The image is the raw time-domain waveform of a rolling-element bearing's vibration signal. Diagnose the bearing from this image, choosing from: normal, inner_race, outer_race, ball.
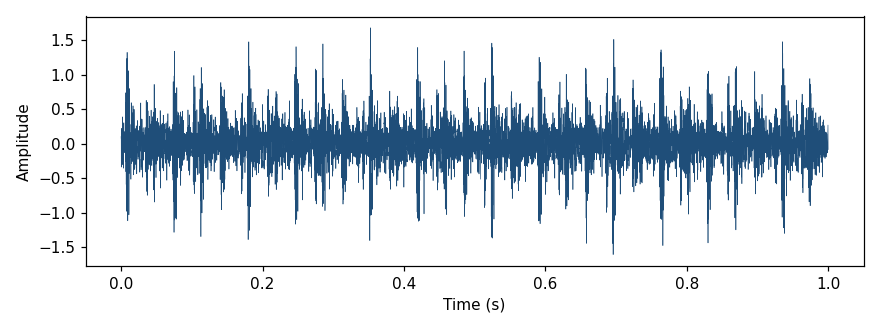
Answer: outer_race